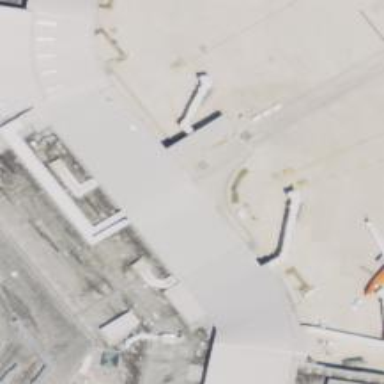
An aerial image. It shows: Airport gate.